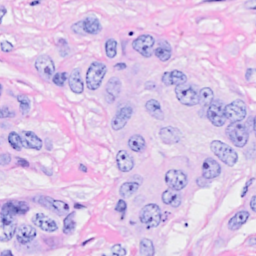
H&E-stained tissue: Breast